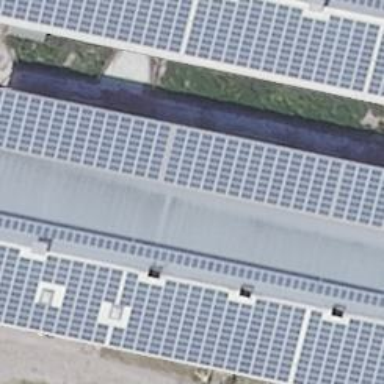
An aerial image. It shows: Solar photovoltaic panel generating electricity. It is small installation located on building.